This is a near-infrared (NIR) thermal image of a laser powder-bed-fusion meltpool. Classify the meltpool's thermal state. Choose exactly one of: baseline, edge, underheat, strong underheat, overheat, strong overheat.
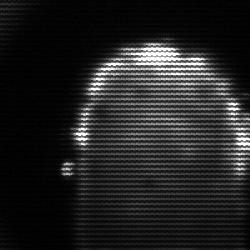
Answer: baseline